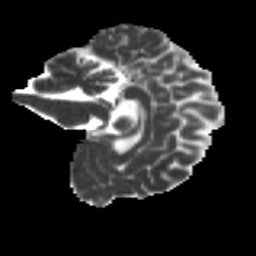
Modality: MD
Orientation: sagittal
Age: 43
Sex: female
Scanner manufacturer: ge
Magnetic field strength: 3 T
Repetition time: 7.8 s
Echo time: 0.0608 s